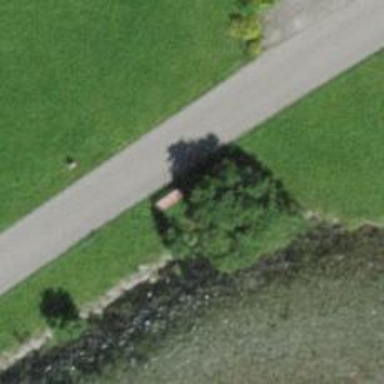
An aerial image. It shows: Bench for seating.